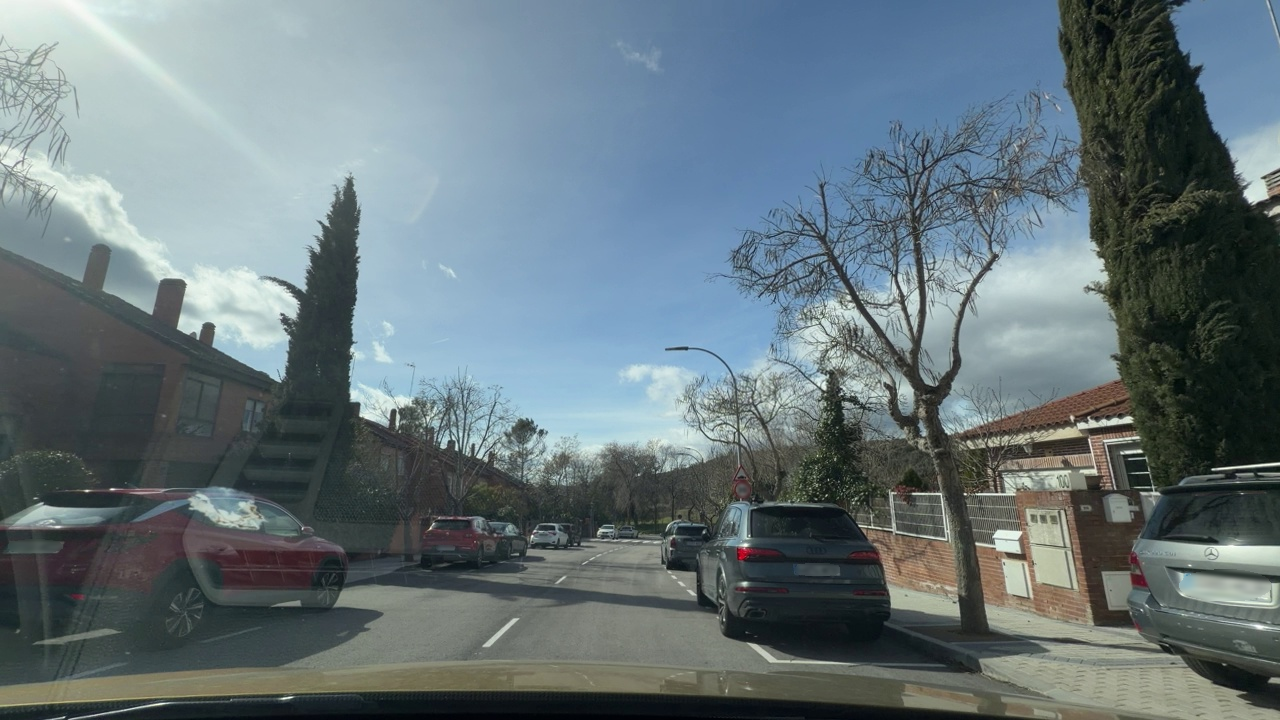
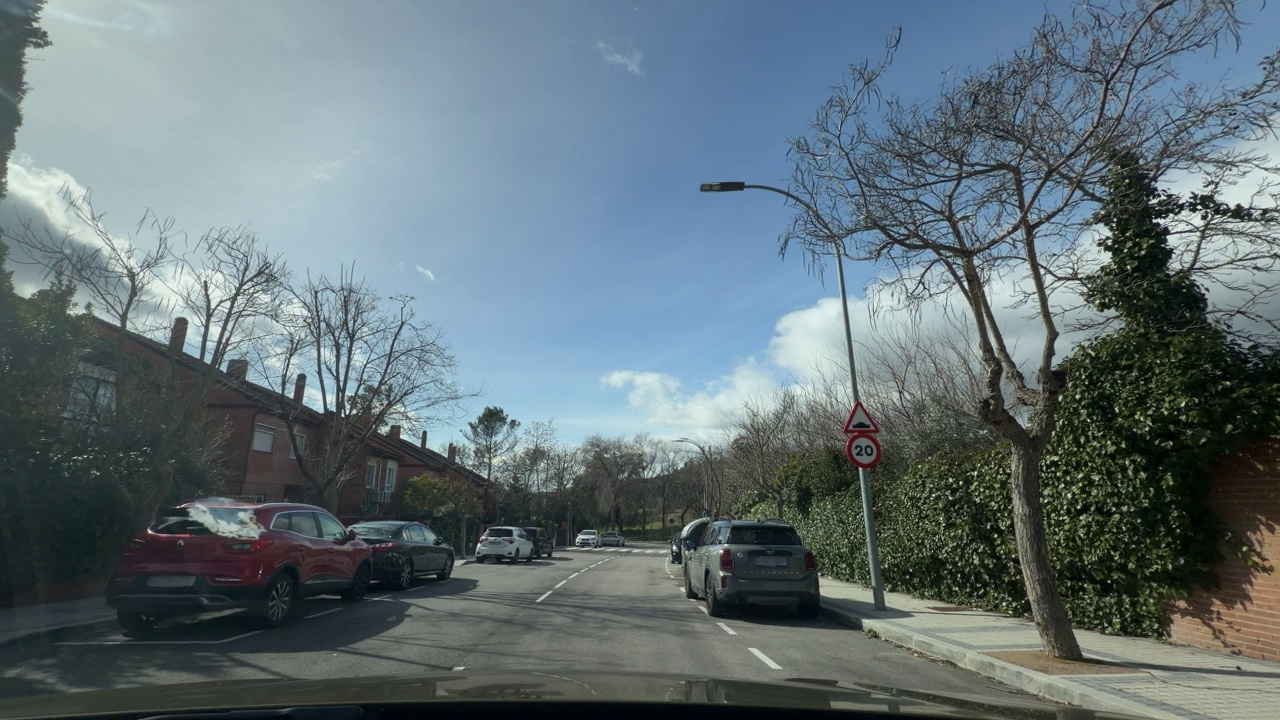
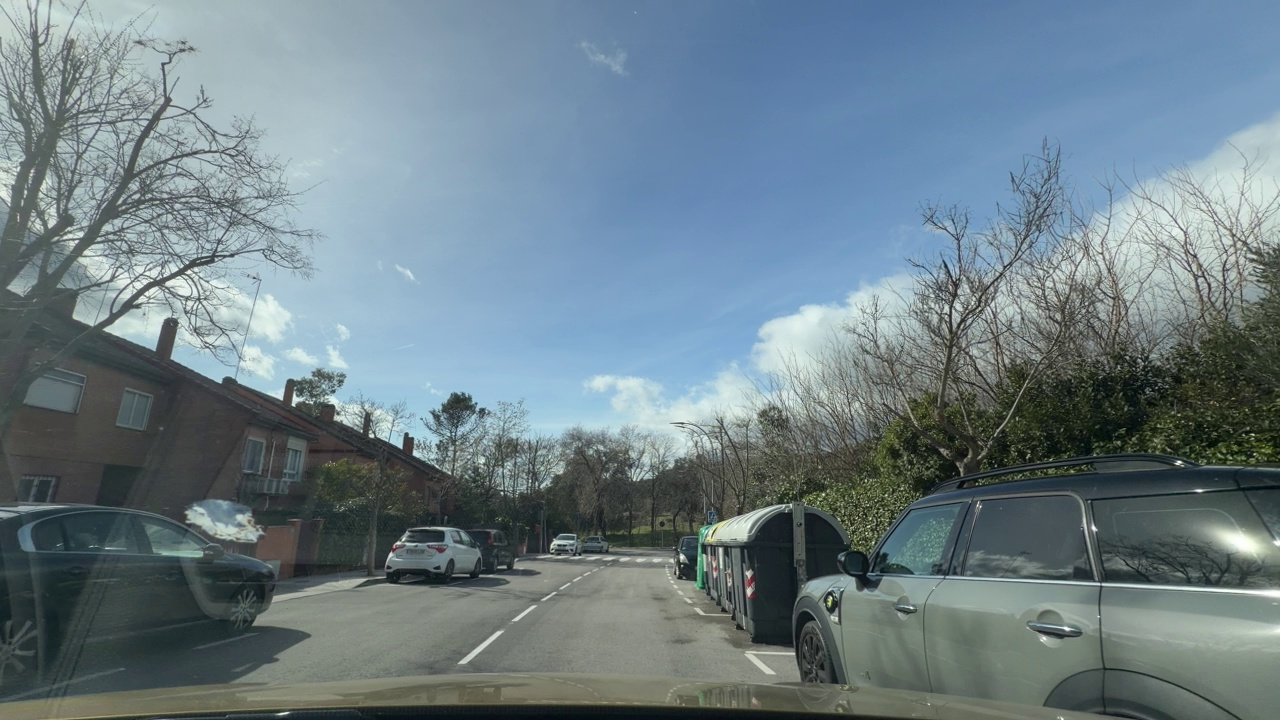
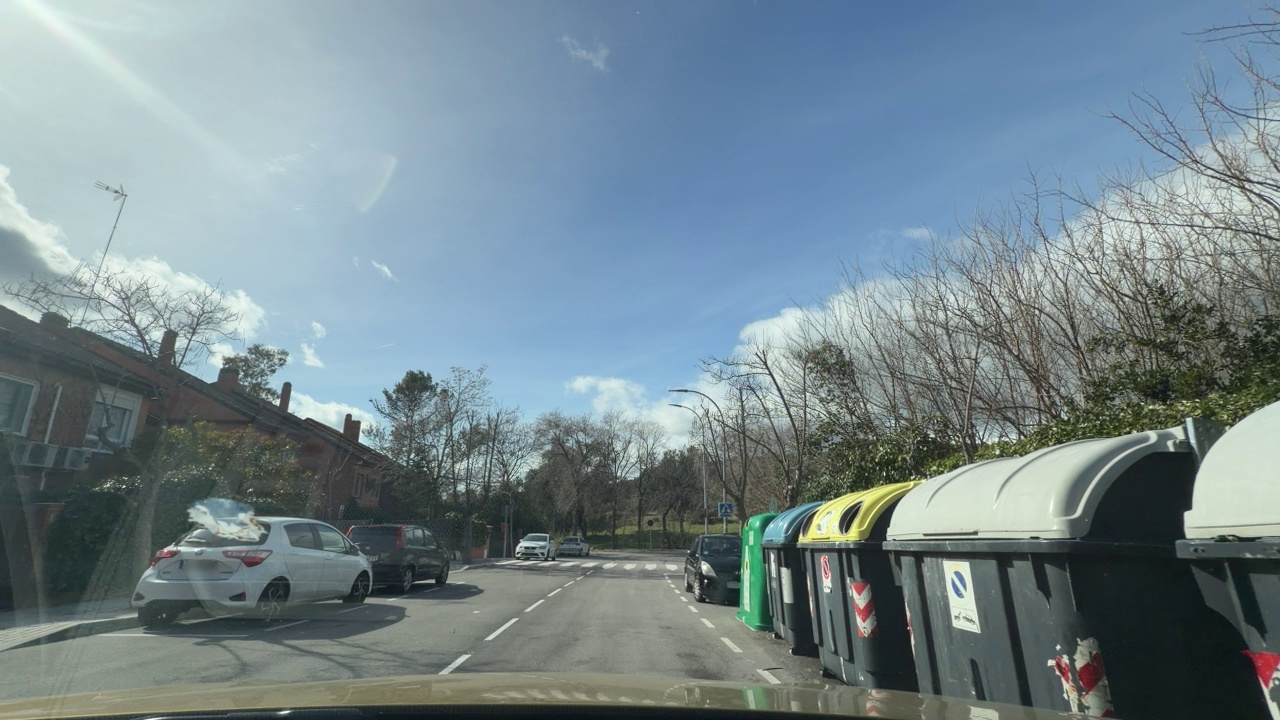
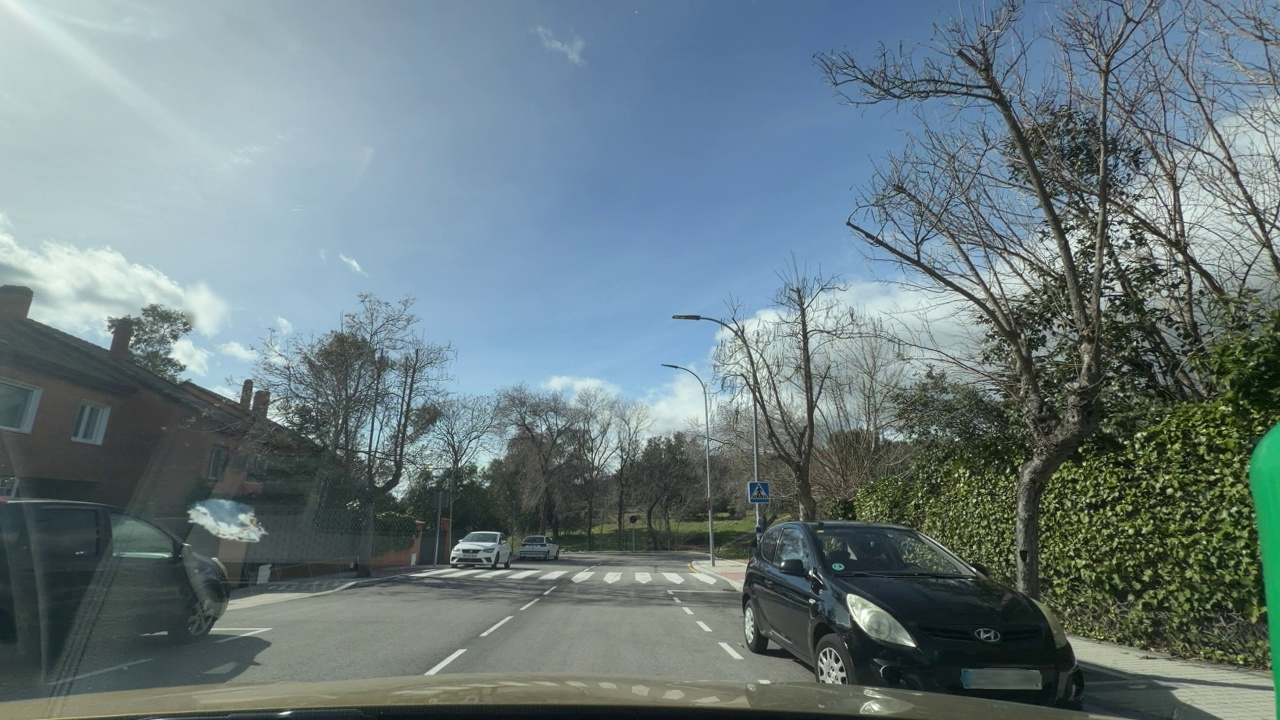
Situation: empty
Question: Is a roundabout visible ahead in the ego direction?
Answer: No
Reasoning: No visible roundabout sigh ahead.

Situation: empty
Question: Is the ego vehicle stationary while another vehicle crosses its path within the roundabout?
Answer: No
Reasoning: The ego vehicle is moving in a stright lane.

Situation: empty
Question: Are multiple speed limit signs with different values visible?
Answer: No
Reasoning: There are no visble speed limits signs.

Situation: empty
Question: Is there a speed limit sign regulating the ego lane?
Answer: No
Reasoning: No visible speed limit sign regulating the ego lane.